Question: We are using Tiny-MCE in our CMS, and our users would like to have the ability to change the width of a column in a table. Now, I know that from an HTML point, there is no such entity "column", but in the Moodle editor, HTMLAREA, there is a plugin that does that - allows to set a width (only in percents) to a column:

Sorry it's in Hebrew, I couldn't find a version in English...
does anyone know of a plugin to Tiny-MCE that could do that? Or have an idea how I would go about writing such a plugin?
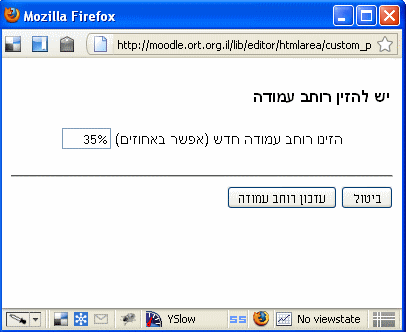
Answer: I found the answer I was looking for. It's an <URL>, that adds an option in the select box on the bottom:

The only thing is that you have to make sure you're in the top most cell in the column, as the JS updates only the next cells in the column, and not the previous ones. But other than that - it's just what we needed.